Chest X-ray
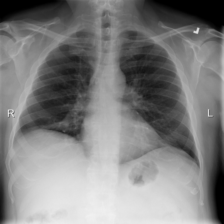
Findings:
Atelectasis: negative
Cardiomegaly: negative
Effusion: negative
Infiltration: negative
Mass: negative
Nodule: negative
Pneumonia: negative
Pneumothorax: negative
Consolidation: negative
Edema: negative
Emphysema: negative
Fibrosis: negative
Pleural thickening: negative
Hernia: negative